Question: I have the problem when I create blank wpf .Net 3.5 project. Visual studio has throw an error and stop working. This is very strange because when I created other project in .Net 3.5 like windows form, it worked (aslo I have tested in other .Net framework without error).
Here is the copied error detail:
'''
System.ArgumentException
Type universe cannot resolve assembly: System.Xaml, Version=4.0.0.0, Culture=neutral, PublicKeyToken=b77a5c561934e089.
at System.Reflection.Adds.TypeNameParser.DetermineAssembly(AssemblyName assemblyName, Module defaultTokenResolver, ITypeUniverse universe)
at System.Reflection.Adds.TypeNameParser.<>c__DisplayClass2.<ParseTypeName>b__0(AssemblyName assemblyName)
at System.TypeNameParser.ResolveAssembly(String asmName, Func'2 assemblyResolver, Boolean throwOnError, StackCrawlMark& stackMark)
at System.TypeNameParser.ConstructType(Func'2 assemblyResolver, Func'4 typeResolver, Boolean throwOnError, Boolean ignoreCase, StackCrawlMark& stackMark)
at System.TypeNameParser.GetType(String typeName, Func'2 assemblyResolver, Func'4 typeResolver, Boolean throwOnError, Boolean ignoreCase, StackCrawlMark& stackMark)
at System.Type.GetType(String typeName, Func'2 assemblyResolver, Func'4 typeResolver, Boolean throwOnError)
at System.Reflection.Adds.TypeNameParser.ParseTypeName(ITypeUniverse universe, Module module, String input, Boolean throwOnError)
at Microsoft.MetadataReader.UnresolvedTypeName.ConvertToType(ITypeUniverse universe, Module moduleContext)
at Microsoft.MetadataReader.MetadataExtensionsPolicy20.TryTypeForwardResolution(MetadataOnlyAssembly assembly, String fullname, Boolean ignoreCase)
at Microsoft.MetadataReader.MetadataOnlyAssembly.GetType(String name, Boolean throwOnError, Boolean ignoreCase)
at Microsoft.MetadataReader.MetadataOnlyAssembly.GetType(String name)
at Microsoft.Windows.Design.Metadata.ReflectionMetadataContext.GetAssemblyType(Reflectable'1 assembly, String typeName)
at MS.Internal.Metadata.ClrAssembly.GetType(String typeName)
at Microsoft.Windows.Design.Metadata.ReflectionMetadataContext.LoadType(String typeName)
at Microsoft.Windows.Design.Metadata.ReflectionMetadataContext.GetType(String fullName)
at Microsoft.Windows.Design.Metadata.ReflectionMetadataContext.GetType(String fullName)
at Microsoft.Windows.Design.Metadata.IdentifierExtensionImplementations.GetType(IMetadataContext scope, TypeIdentifier typeId)
at MS.Internal.Design.Metadata.Xaml.XamlAssembly.get_XmlNamespaceCompatibilityMappings()
at Microsoft.Windows.Design.Metadata.Xaml.XamlExtensionImplementations.GetXmlNamespaceCompatibilityMappings(IAssemblyMetadata sourceAssembly)
at Microsoft.Windows.Design.Metadata.Xaml.XamlExtensions.GetXmlNamespaceCompatibilityMappings(IAssemblyMetadata source)
at MS.Internal.Design.Metadata.ReflectionProjectNode.BuildSubsumption()
at MS.Internal.Design.Metadata.ReflectionProjectNode.SubsumingNamespace(Identifier identifier)
at MS.Internal.Design.Markup.XmlElement.BuildScope(PrefixScope parentScope, IParseContext context)
at MS.Internal.Design.Markup.XmlElement.ConvertToXaml(XamlElement parent, PrefixScope parentScope, IParseContext context, IMarkupSourceProvider provider)
at MS.Internal.Design.DocumentModel.DocumentTrees.Markup.XamlSourceDocument.FullParse(Boolean convertToXamlWithErrors)
at MS.Internal.Design.DocumentModel.DocumentTrees.Markup.XamlSourceDocument.get_RootItem()
at Microsoft.Windows.Design.DocumentModel.Trees.ModifiableDocumentTree.get_ModifiableRootItem()
at Microsoft.Windows.Design.DocumentModel.MarkupDocumentManagerBase.get_LoadState()
at MS.Internal.Host.PersistenceSubsystem.Load()
at MS.Internal.Host.Designer.Load()
at MS.Internal.Designer.VSDesigner.Load()
at MS.Internal.Designer.VSIsolatedDesigner.VSIsolatedView.Load()
at MS.Internal.Designer.VSIsolatedDesigner.VSIsolatedDesignerFactory.Load(IsolatedView view)
at MS.Internal.Host.Isolation.IsolatedDesigner.BootstrapProxy.LoadDesigner(IsolatedDesignerFactory factory, IsolatedView view)
at MS.Internal.Host.Isolation.IsolatedDesigner.BootstrapProxy.LoadDesigner(IsolatedDesignerFactory factory, IsolatedView view)
at MS.Internal.Host.Isolation.IsolatedDesigner.Load()
at MS.Internal.Designer.DesignerPane.LoadDesignerView()
'''
Image:

Also I tried repairing, uninstalling and reinstalling Visual Studio but it still has error. Any help?
: error is only occurring when I open xaml file.
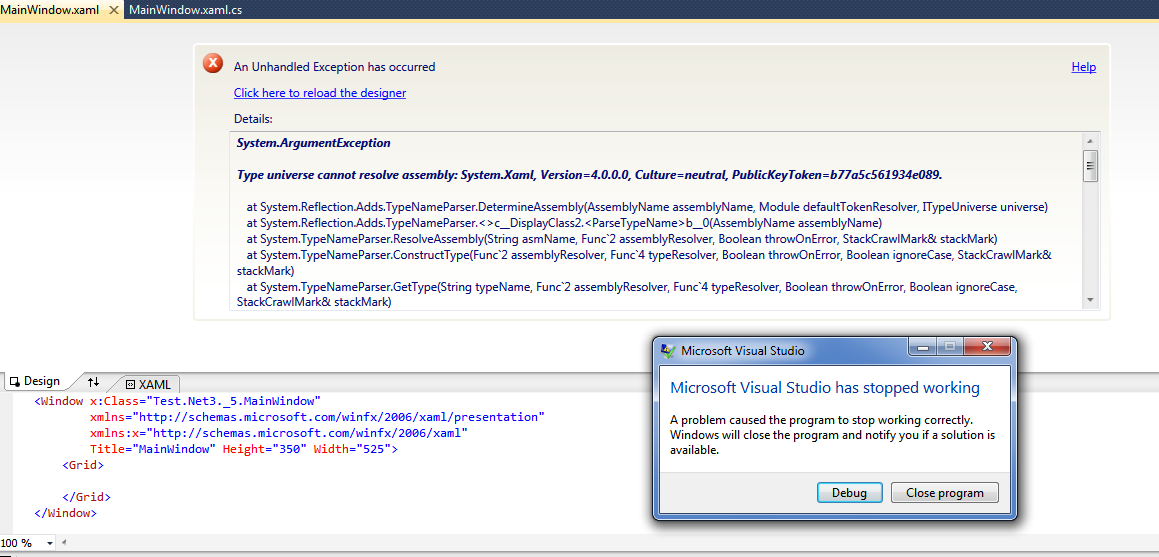
Answer: Finnaly, I have fixed it. When I tried to update VS SP1, I received the error
> The installation log file could not be written. Verify that the Temp
folder exists and that you can write to it.
Then I recognize the directory doesn't access. Then I go to environment variables and change path (I never touch this variable before), and the setup VS SP1 worked well. Also, this WPF error is fixed.